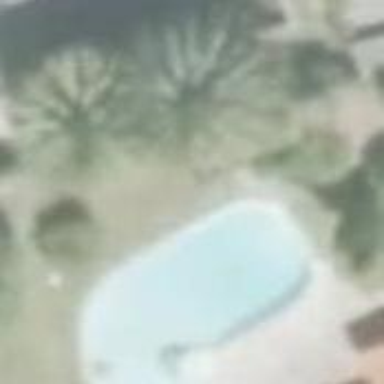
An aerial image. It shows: Swimming pool located in leisure land.